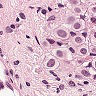
Metastatic tissue present: yes